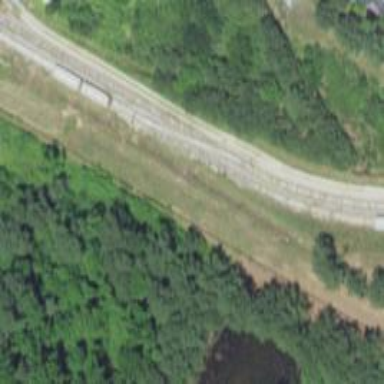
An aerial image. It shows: Rail spur service.